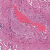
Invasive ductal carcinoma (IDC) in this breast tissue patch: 0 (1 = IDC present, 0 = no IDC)